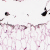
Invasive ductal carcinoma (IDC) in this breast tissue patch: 0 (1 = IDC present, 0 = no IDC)